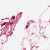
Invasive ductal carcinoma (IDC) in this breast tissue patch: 0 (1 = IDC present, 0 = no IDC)